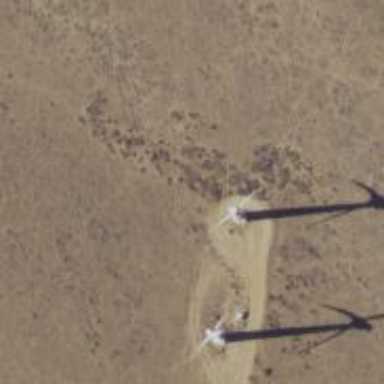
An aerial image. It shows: Wind turbine generating power.